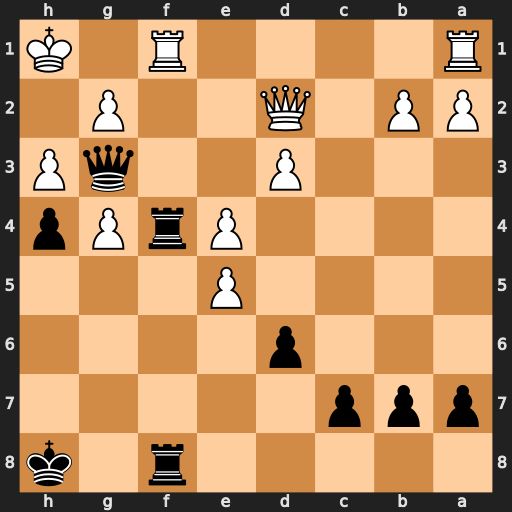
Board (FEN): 5r1k/ppp5/3p4/4P3/4PrPp/3P2qP/PP1Q2P1/R4R1K
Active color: b
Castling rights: -
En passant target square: -
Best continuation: Rxf1+ Rxf1 Rxf1#